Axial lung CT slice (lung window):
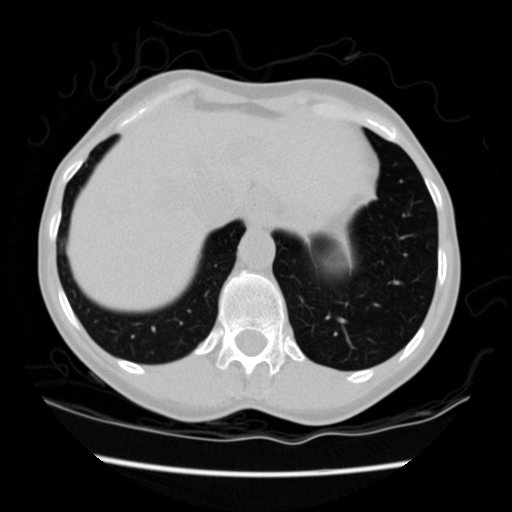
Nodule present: no